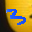
Label: 3